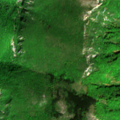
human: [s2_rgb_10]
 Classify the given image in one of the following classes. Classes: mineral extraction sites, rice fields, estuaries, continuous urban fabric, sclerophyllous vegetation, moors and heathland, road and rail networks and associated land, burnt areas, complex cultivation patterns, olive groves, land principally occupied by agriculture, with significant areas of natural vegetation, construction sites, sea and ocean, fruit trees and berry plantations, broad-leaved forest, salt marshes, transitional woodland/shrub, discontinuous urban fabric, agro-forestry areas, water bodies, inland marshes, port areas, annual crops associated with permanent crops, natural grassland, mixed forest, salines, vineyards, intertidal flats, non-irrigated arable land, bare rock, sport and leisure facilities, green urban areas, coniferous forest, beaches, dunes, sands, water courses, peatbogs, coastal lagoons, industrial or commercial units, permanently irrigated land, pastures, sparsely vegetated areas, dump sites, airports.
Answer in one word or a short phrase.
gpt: broad-leaved forest, coniferous forest, transitional woodland/shrub